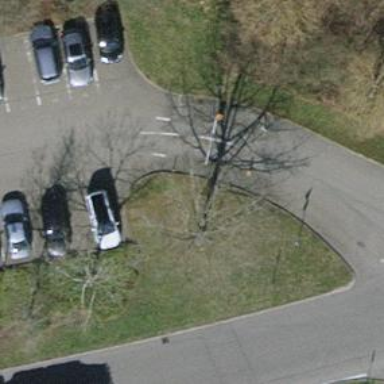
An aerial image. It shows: Lift gate barrier.